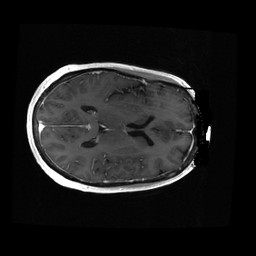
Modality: T1w
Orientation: axial
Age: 56
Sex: female
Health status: ill